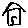
Label: house